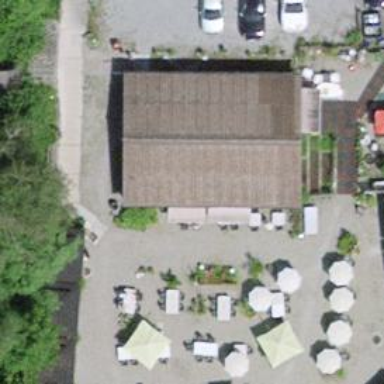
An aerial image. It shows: Restaurant.